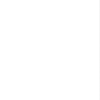
Label: dusty